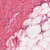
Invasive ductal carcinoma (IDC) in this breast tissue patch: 0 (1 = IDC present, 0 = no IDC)